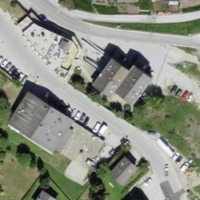
EUNIS habitat code: 54
Species observed at this site:
Aegopodium podagraria
Echium vulgare